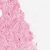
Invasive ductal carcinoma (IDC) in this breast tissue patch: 0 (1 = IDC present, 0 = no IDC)